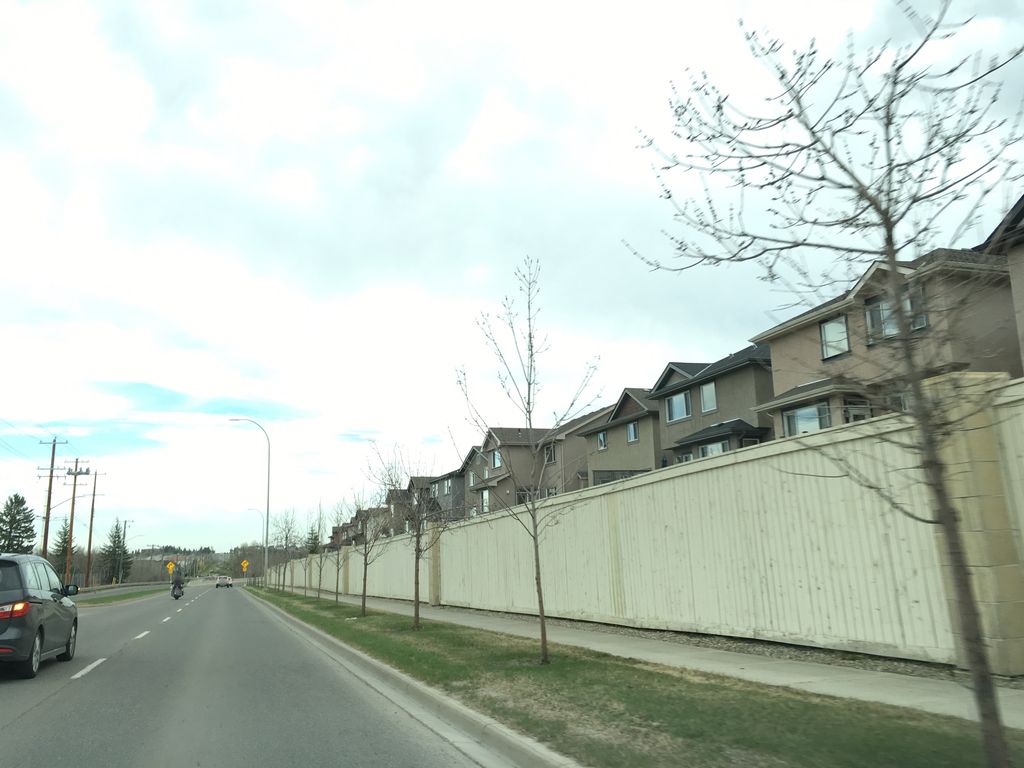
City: calgary